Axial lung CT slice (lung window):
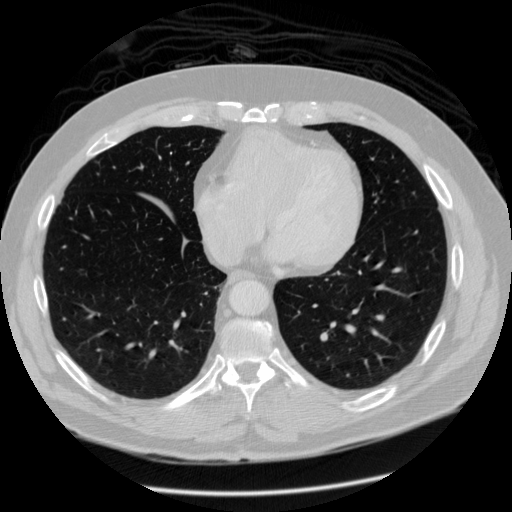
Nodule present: no